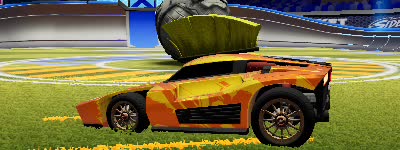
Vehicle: breakout